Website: bh-photo
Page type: payment
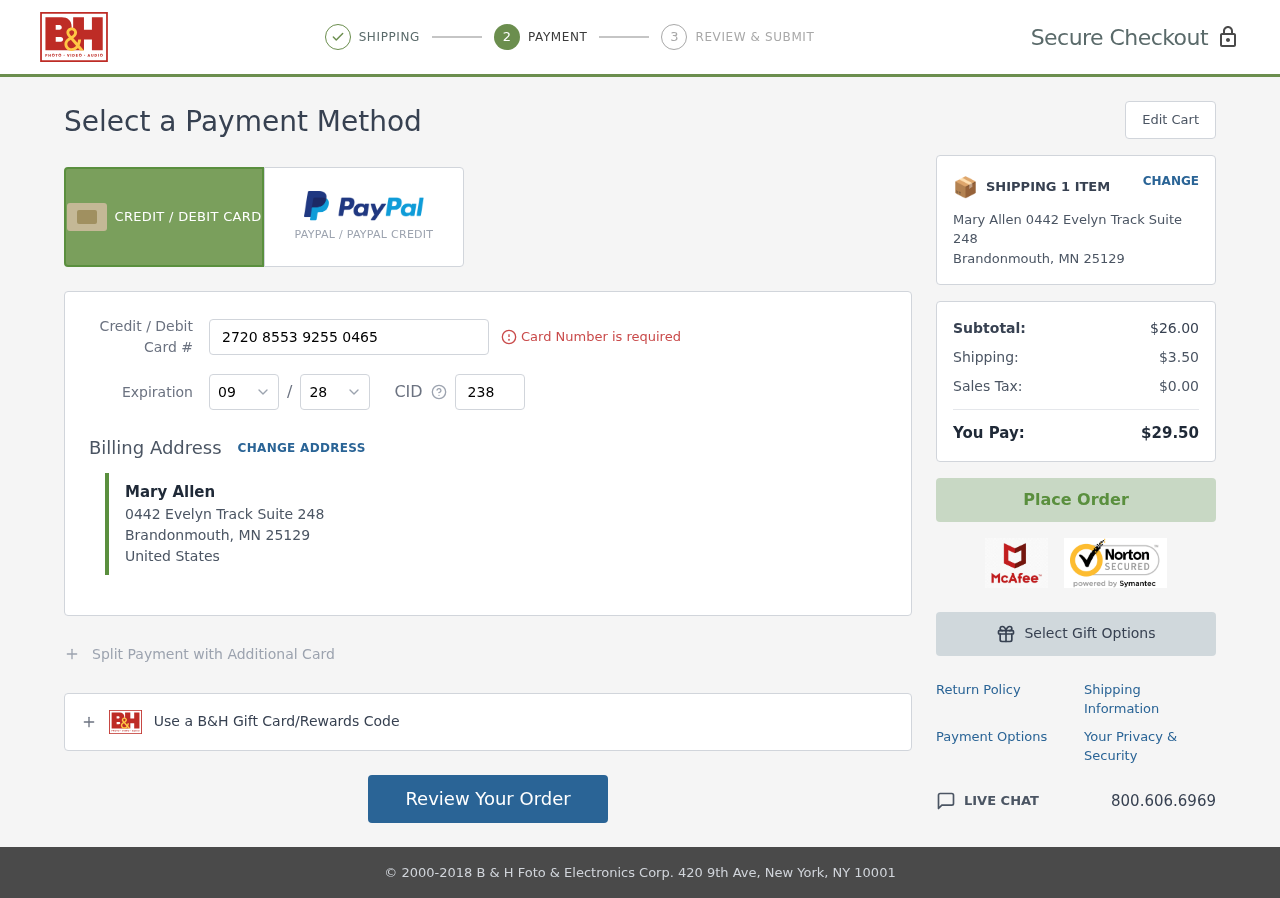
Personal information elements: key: PII_CARD_CVV
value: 238
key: PII_CARD_EXPIRY_MONTH
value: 09
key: PII_CARD_EXPIRY_YEAR
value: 28
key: PII_CARD_NUMBER
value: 2720 8553 9255 0465
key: PII_CITY
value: Brandonmouth
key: PII_COUNTRY
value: United States
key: PII_FULLNAME
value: Mary Allen
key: PII_POSTCODE
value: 25129
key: PII_STATE_ABBR
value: MN
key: PII_STREET
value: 0442 Evelyn Track Suite 248
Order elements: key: ORDER_NUM_ITEMS
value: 1
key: ORDER_SUBTOTAL
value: $26.00
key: ORDER_SHIPPING_COST
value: $3.50
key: ORDER_TAX
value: $0.00
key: ORDER_TOTAL
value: $29.50